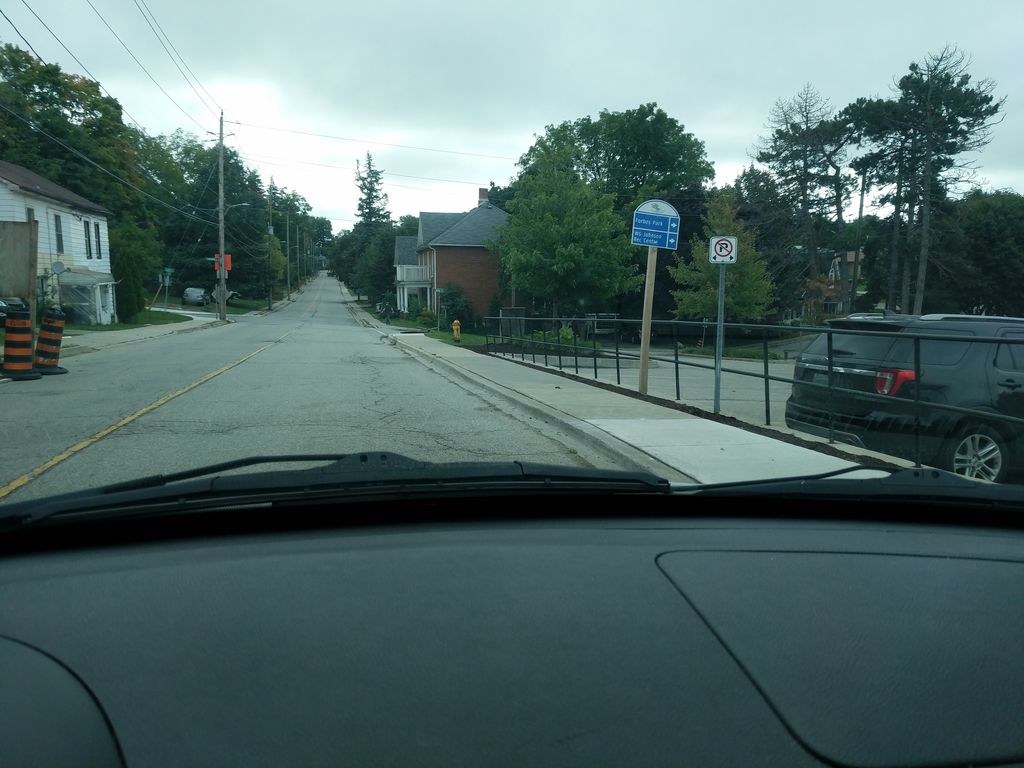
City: kitchener-waterloo